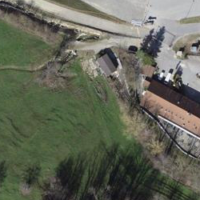
EUNIS habitat code: 52
Species observed at this site:
Corvus corone
Macroglossum stellatarum
Sturnus vulgaris
Emberiza citrinella
Sylvia borin
Chloris chloris
Fringilla coelebs
Passer domesticus
Buteo buteo
Sylvia atricapilla
Turdus merula
Anthocharis cardamines
Columba palumbus
Autographa gamma
Phylloscopus collybita
Parus major
Hirundo rustica
Milvus milvus
Pica pica
Cornus sanguinea